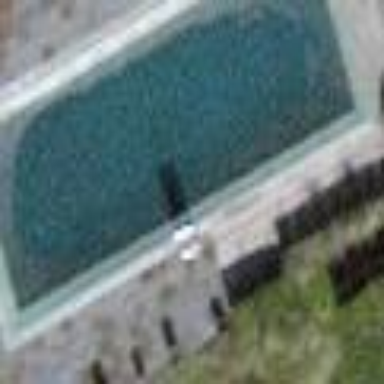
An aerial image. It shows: Swimming pool located in leisure land.